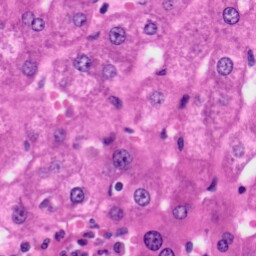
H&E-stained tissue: Liver